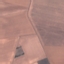
Land use / land cover: AnnualCrop